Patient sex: M
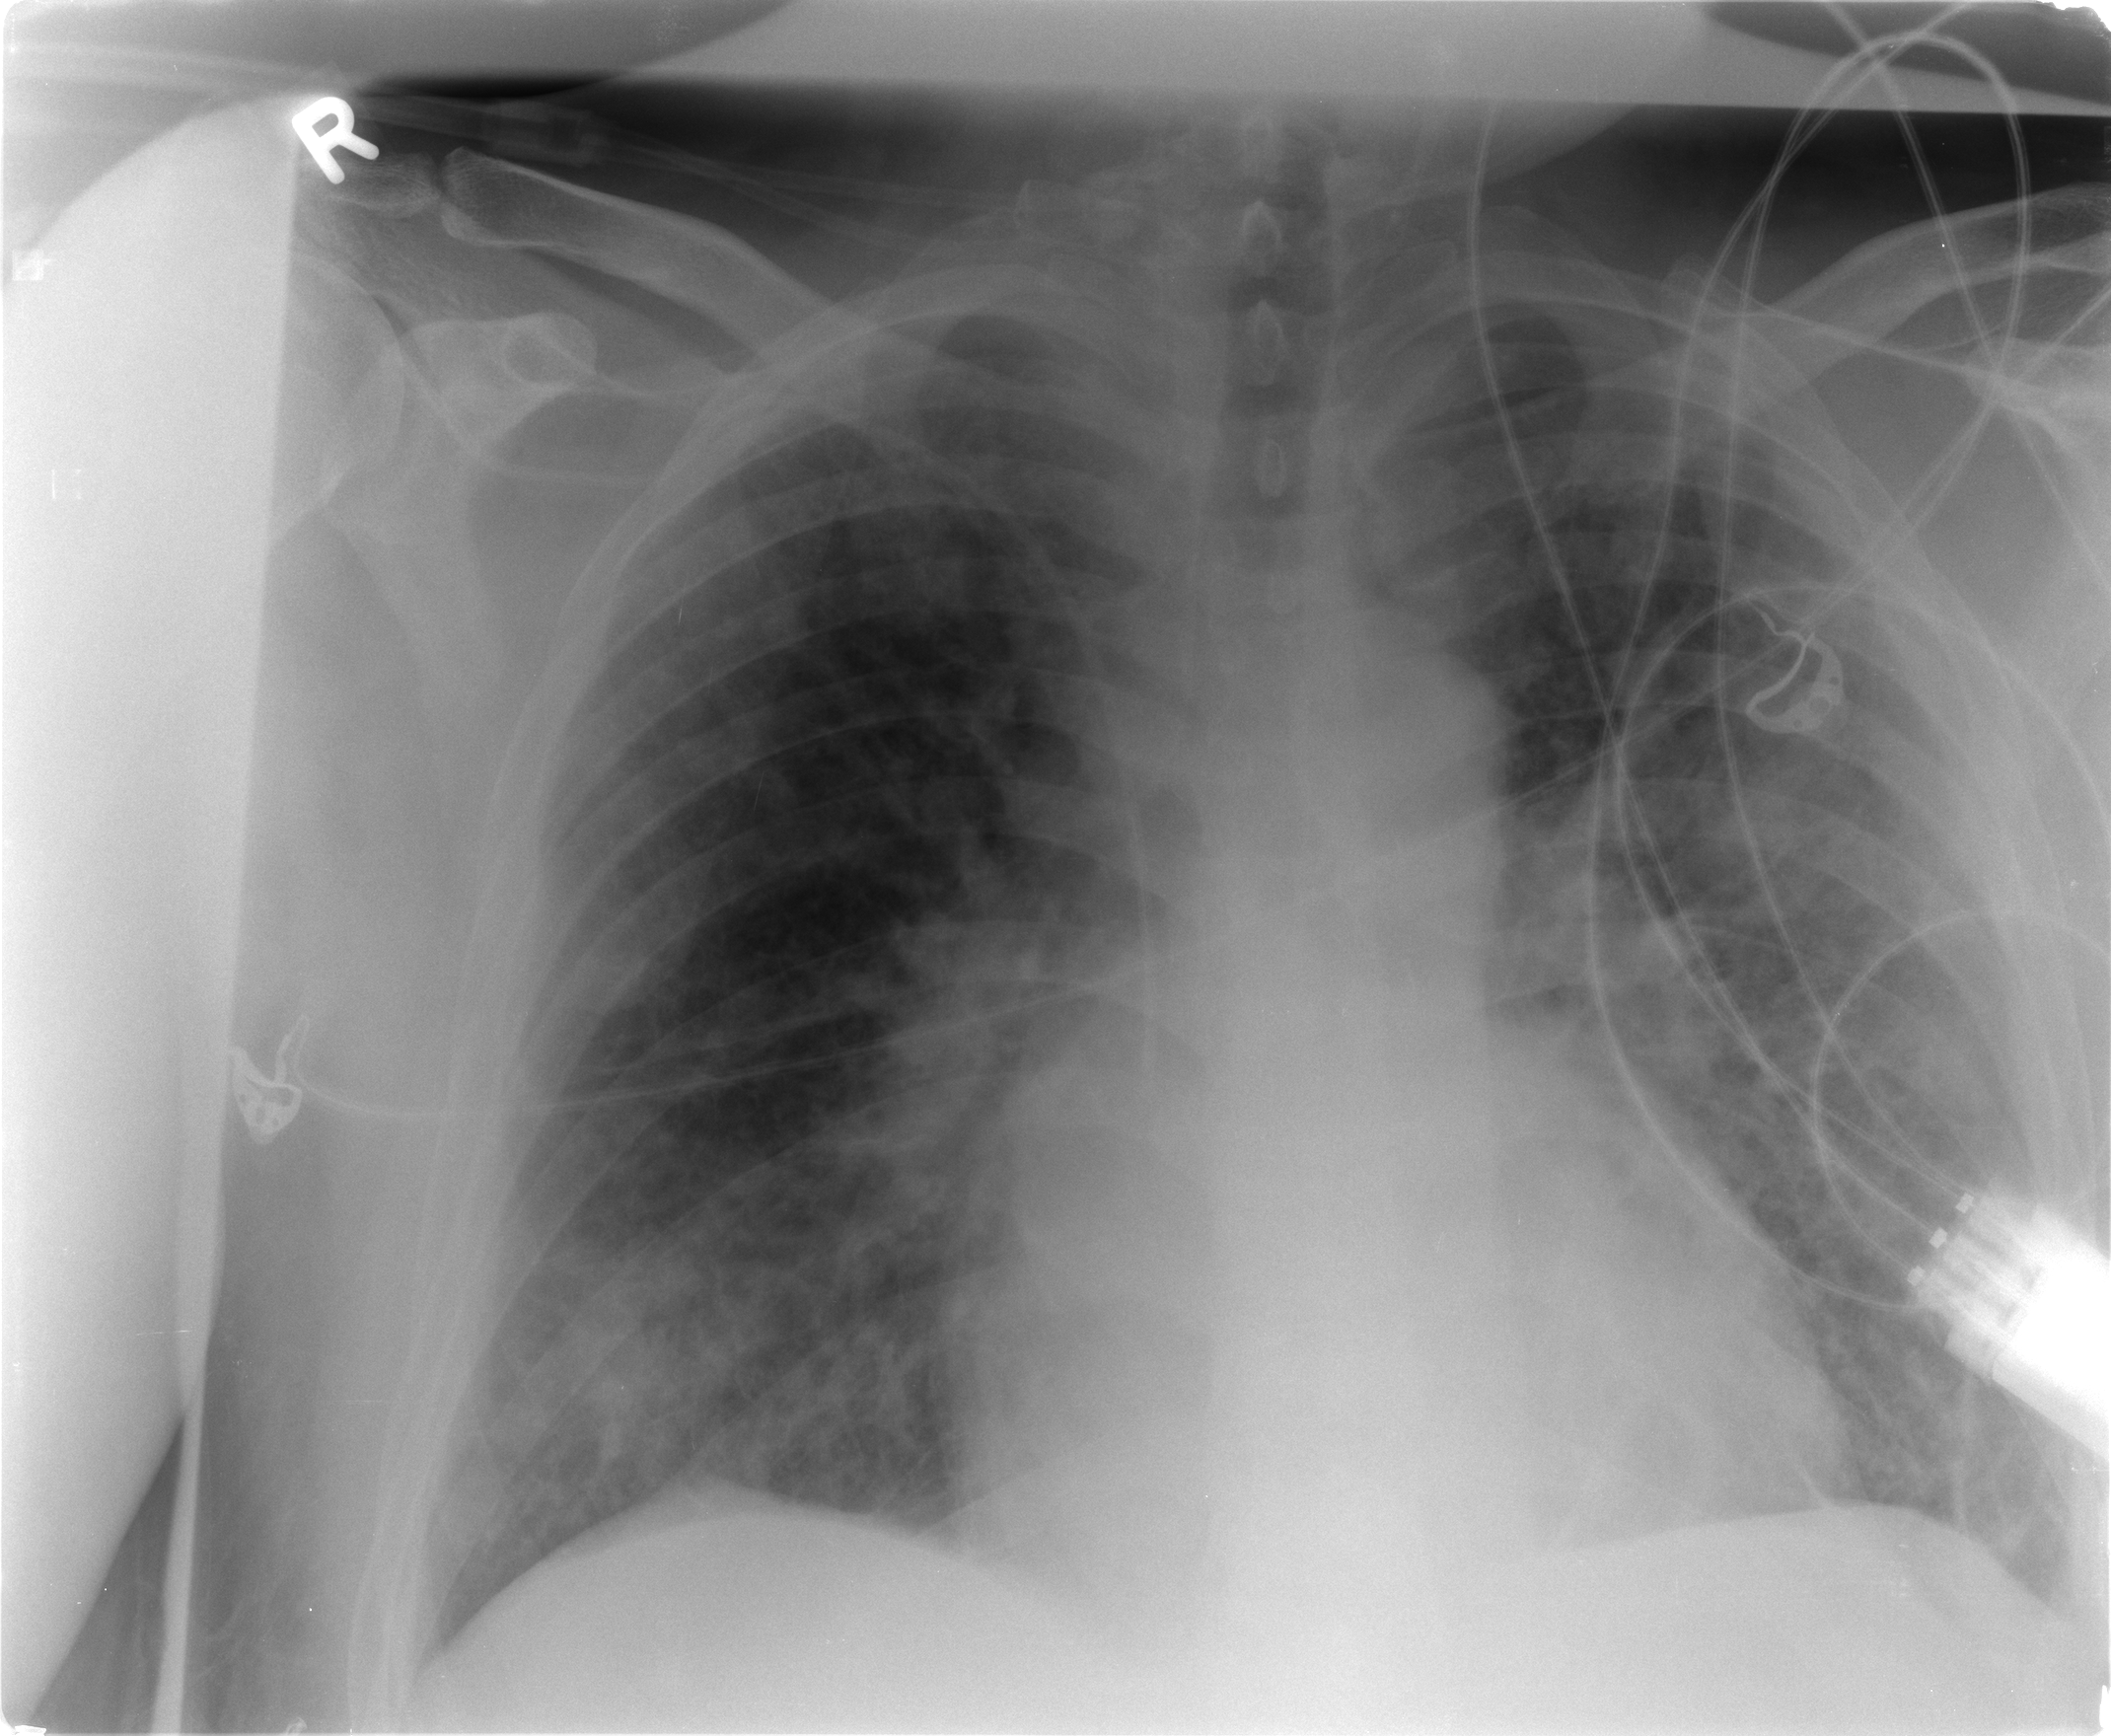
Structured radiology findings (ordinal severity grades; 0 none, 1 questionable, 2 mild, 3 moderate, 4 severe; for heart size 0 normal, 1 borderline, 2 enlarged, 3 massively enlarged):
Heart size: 2
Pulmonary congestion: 3
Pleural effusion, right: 1
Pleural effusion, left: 2
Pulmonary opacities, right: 3
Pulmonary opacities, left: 3
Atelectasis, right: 3
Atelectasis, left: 3